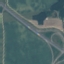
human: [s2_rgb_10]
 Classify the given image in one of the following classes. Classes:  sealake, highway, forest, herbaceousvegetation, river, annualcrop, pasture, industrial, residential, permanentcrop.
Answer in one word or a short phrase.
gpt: Highway